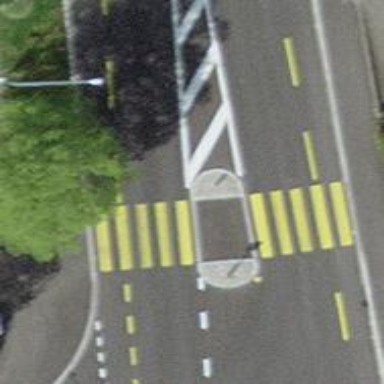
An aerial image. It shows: Marked zebra crossing with island.